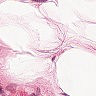
Metastatic tissue present: no